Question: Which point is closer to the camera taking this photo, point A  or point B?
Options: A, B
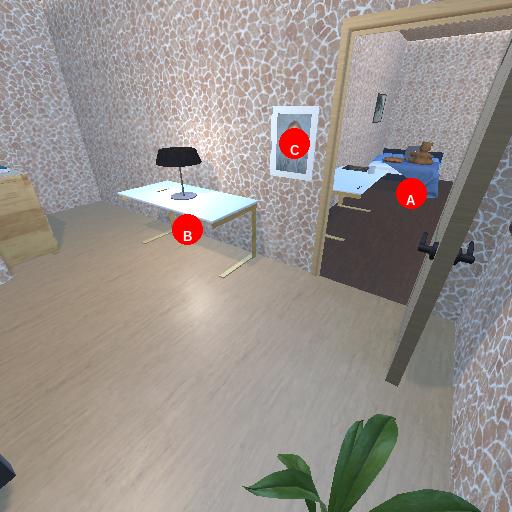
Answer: A